Question: I'm just facing a little issue that I can't solve by myself.
I try to place a vBox including a TextField and a HTML-Editor in my BorderPane, but
the full space is not used. Another problem is that if I shrink the window, the html-editor
overlaps with my left option window.

'''
private void initEditor()
{
editor = new HTMLEditor();
editor.setId("editor");
editor.lookup(".top-toolbar").setDisable(true);
editor.lookup(".top-toolbar").setManaged(false);
((ToolBar) editor.lookup(".bottom-toolbar")).getItems().addAll(FXCollections.observableArrayList(((ToolBar)editor.lookup(".top-toolbar")).getItems()));
editorBox = new VBox();
TextField field = new TextField();
field.setPrefHeight(36);
field.setId("editor-title");
editorBox.setFillWidth(true);
editorBox.getChildren().addAll(field, editor);
root.setCenter(editorBox);
}
'''
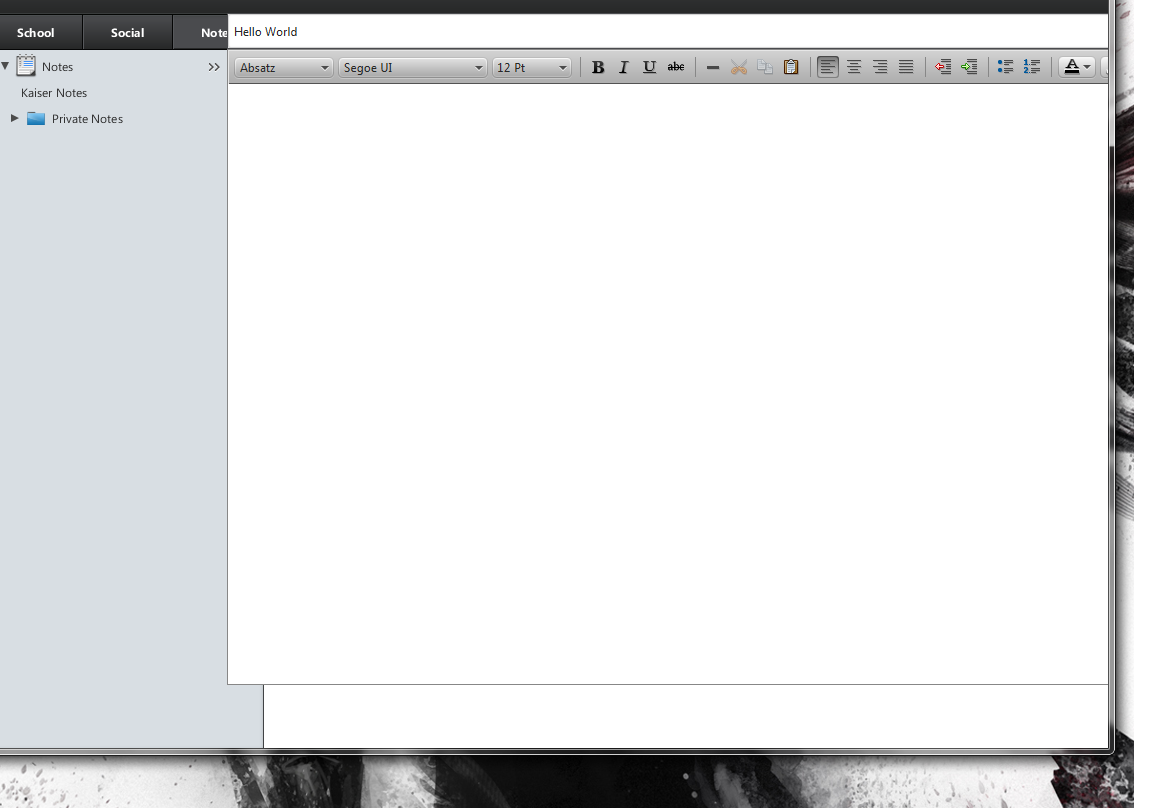
Answer: OK, so a few things going wrong here, I'll try to address them provide some advice and a sample solution.
> I try to place a vBox including a TextField and a HTML-Editor in my BorderPane, but the full space is not used.
You need to use the <URL>' is redundant as the default value for the 'fillWidth' property is 'true'.
But even if you do all that, (as of 2.2b13) there is a bug in WebPane sizing which will cause you problems. Internally the WebPane is implemented as a GridPane containing the Toolbar and an editable WebView. By default, WebView has a preferred size of 800x600. The HtmlEditor control does not set the GridPane constraints for the WebView to allow it to be sized past it's preferred size.
To work around this, you can lookup the WebView via a css lookup it has been added to an active Scene and adjust the GridPane constraints manually. Here is some code to do that:
'''
stage.show();
...
WebView webview = (WebView) editor.lookup("WebView");
GridPane.setHgrow(webview, Priority.ALWAYS);
GridPane.setVgrow(webview, Priority.ALWAYS);
'''
> I shrink the window, the html-editor overlaps with my left option window.
Explicitly set the minimum width setting for the center pane in your BorderPane so that it won't overflow over the outer edge Panes.
'''
editorBox.setMinSize(0, 0);
'''
You need to do this because the <URL> states:
> BorderPane does not clip its content by default, so it is possible that childrens' bounds may extend outside its own bounds if a child's min size prevents it from being fit within it space.
---
As an aside the lookup calls in your code are suspicious. Normally you can't lookup nodes by css ID until the node has been added to an active scene on a displayed stage and the JavaFX system has had a chance to run a CSS layout pass on the node - otherwise the lookup will just return null.
---
For debugging JavaFX layout issues, the <URL> application is invaluable.
---
Here is a complete example to generate a layout similar to the image linked in your question, but without the issues you mention.
'''
import com.javafx.experiments.scenicview.ScenicView;
import java.io.BufferedReader;
import java.io.IOException;
import java.io.InputStreamReader;
import java.net.URL;
import javafx.application.Application;
import javafx.scene.Scene;
import javafx.scene.control.*;
import javafx.scene.layout.*;
import javafx.scene.web.*;
import javafx.stage.*;
public class HtmlEditorInBorderPane extends Application {
public static void main(String[] args) { launch(args); }
@Override public void start(final Stage stage) throws IOException {
// option pane.
VBox optionPane = new VBox(10);
MenuBar menuBar = new MenuBar();
menuBar.getMenus().addAll(new Menu("School"), new Menu("Social"), new Menu("Network"));
TreeItem<String> root = new TreeItem<>("Private Notes");
root.setExpanded(false);
root.getChildren().addAll(new TreeItem<>("Layout"), new TreeItem<>("is not"), new TreeItem<>("easy"));
TreeView<String> notes = new TreeView<>(root);
optionPane.getChildren().addAll(menuBar, new Label("Kaiser Notes"), notes);
optionPane.setStyle("-fx-background-color: cornsilk; -fx-padding: 10;");
// editor pane.
HTMLEditor editor = new HTMLEditor();
VBox editorBox = new VBox(10);
TextField textField = new TextField();
editorBox.getChildren().addAll(textField, editor);
editorBox.setStyle("-fx-background-color: mistyrose; -fx-padding: 10;");
editor.setHtmlText(getSampleText());
// option layout constraints
VBox.setVgrow(notes, Priority.ALWAYS);
// editor layout constraints
textField.setMinHeight(Control.USE_PREF_SIZE); // stop the textfield from getting squashed when the scene is sized small.
VBox.setVgrow(editor, Priority.ALWAYS); // tells the editor to fill available vertical space.
editorBox.setMinSize(0, 0); // stops the editor from overflowing it's bounds in a BorderPane.
// layout the scene.
BorderPane layout = new BorderPane();
layout.setLeft(optionPane);
layout.setCenter(editorBox);
stage.setScene(new Scene(layout));
stage.show();
// addition of static layout grow constraints for the htmleditor embedded webview.
WebView webview = (WebView) editor.lookup("WebView");
GridPane.setHgrow(webview, Priority.ALWAYS); // allow the webview to grow beyond it's preferred width of 800.
GridPane.setVgrow(webview, Priority.ALWAYS); // allow the webview to grow beyond it's preferred height of 600.
}
// get some dummy lorem ipsum sample text.
private String getSampleText() throws IOException {
StringBuilder builder = new StringBuilder();
try (BufferedReader in = new BufferedReader(new InputStreamReader(new URL("http://www.lorem-ipsum-text.com/").openStream()))) {
String string;
while ((string = in.readLine()) != null) {
builder.append(string);
}
}
return builder.toString();
}
}
'''